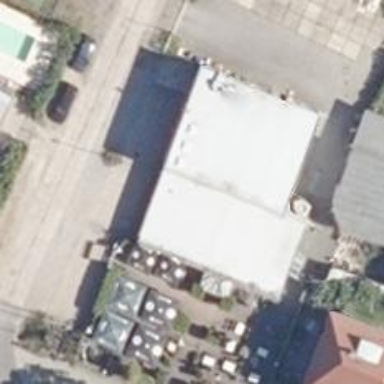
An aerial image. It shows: Building that houses restaurant.